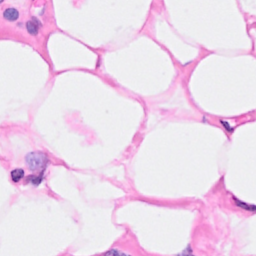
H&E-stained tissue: Breast